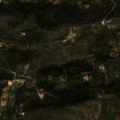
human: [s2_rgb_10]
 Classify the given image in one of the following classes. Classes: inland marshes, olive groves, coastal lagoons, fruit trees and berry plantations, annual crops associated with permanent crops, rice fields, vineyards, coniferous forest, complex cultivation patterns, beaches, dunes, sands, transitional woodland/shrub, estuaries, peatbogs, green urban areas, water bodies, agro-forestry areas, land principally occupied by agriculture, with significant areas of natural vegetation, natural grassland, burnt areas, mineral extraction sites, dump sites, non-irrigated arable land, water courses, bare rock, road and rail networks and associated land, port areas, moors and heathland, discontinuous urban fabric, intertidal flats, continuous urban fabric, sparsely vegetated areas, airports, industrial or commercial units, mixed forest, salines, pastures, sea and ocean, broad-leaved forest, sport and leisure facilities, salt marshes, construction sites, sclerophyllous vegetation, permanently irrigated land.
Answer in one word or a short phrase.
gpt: annual crops associated with permanent crops, land principally occupied by agriculture, with significant areas of natural vegetation, sclerophyllous vegetation